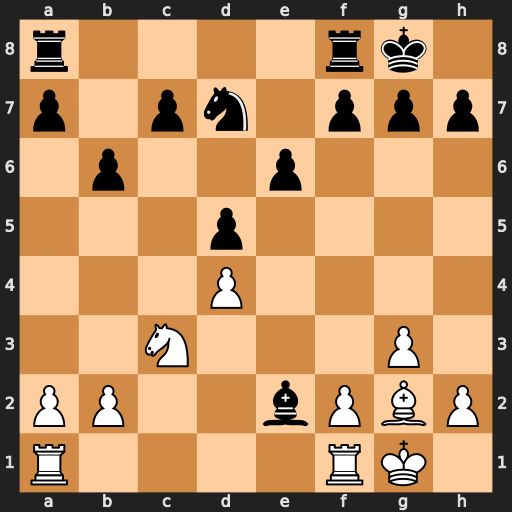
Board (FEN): r4rk1/p1pn1ppp/1p2p3/3p4/3P4/2N3P1/PP2bPBP/R4RK1
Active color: w
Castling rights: -
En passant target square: -
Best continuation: Nxe2